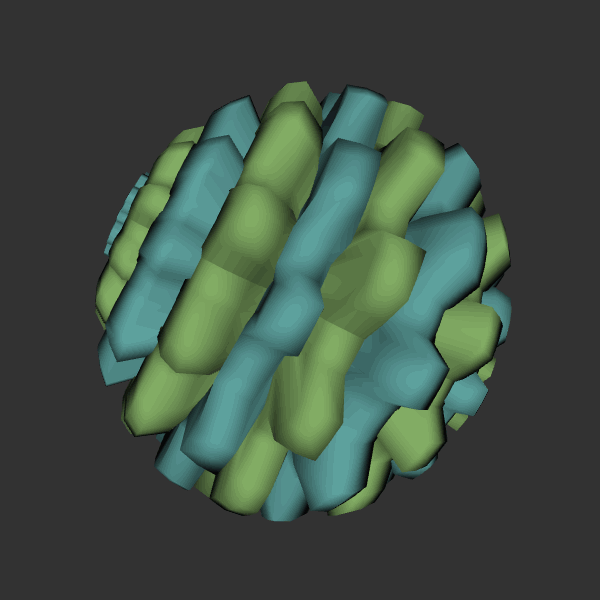
Background: dark